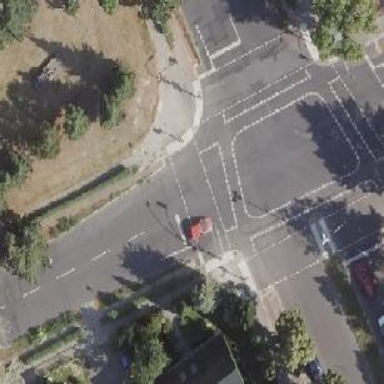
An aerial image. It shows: Road crossing with traffic signals.